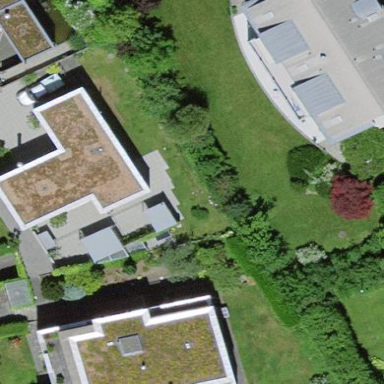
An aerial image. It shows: Residential building.